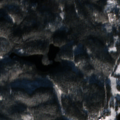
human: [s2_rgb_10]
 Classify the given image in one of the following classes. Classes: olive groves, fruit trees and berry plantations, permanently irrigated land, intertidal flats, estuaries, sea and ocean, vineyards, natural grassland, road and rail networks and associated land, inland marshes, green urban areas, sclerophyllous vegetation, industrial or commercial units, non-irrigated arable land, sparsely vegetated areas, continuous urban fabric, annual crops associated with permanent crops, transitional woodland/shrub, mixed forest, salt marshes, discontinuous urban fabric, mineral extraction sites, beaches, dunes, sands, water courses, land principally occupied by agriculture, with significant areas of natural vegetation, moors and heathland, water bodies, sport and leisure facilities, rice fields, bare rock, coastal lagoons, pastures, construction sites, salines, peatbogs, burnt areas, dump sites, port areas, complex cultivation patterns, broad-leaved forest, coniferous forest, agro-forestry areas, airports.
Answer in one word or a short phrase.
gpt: coniferous forest, mixed forest, transitional woodland/shrub, water bodies